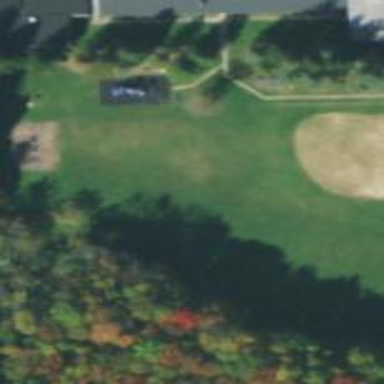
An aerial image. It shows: Baseball pitch for leisure and sports activities.